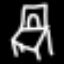
Label: chair